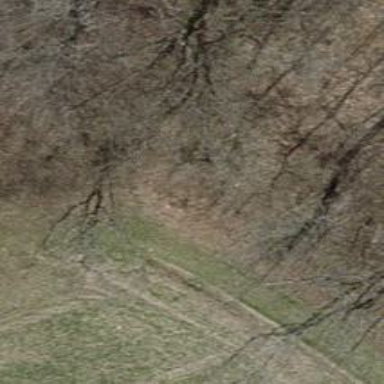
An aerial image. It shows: Ground path.